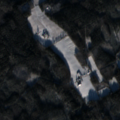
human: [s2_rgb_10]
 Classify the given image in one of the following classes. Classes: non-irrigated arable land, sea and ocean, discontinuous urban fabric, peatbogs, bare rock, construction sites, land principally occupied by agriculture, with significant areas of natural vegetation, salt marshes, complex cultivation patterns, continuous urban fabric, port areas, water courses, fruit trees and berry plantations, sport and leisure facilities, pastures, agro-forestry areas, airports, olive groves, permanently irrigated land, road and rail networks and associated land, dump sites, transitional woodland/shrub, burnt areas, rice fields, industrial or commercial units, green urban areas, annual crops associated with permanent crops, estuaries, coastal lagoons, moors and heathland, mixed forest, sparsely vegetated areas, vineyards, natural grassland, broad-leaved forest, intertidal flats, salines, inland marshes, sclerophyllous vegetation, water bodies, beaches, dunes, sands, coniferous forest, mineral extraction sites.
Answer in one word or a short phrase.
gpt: non-irrigated arable land, coniferous forest, mixed forest, transitional woodland/shrub